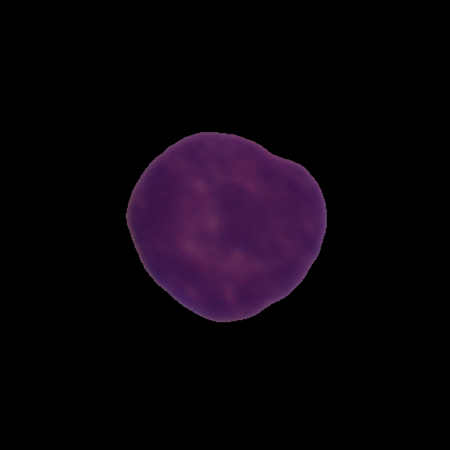
Label: healthy